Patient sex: M
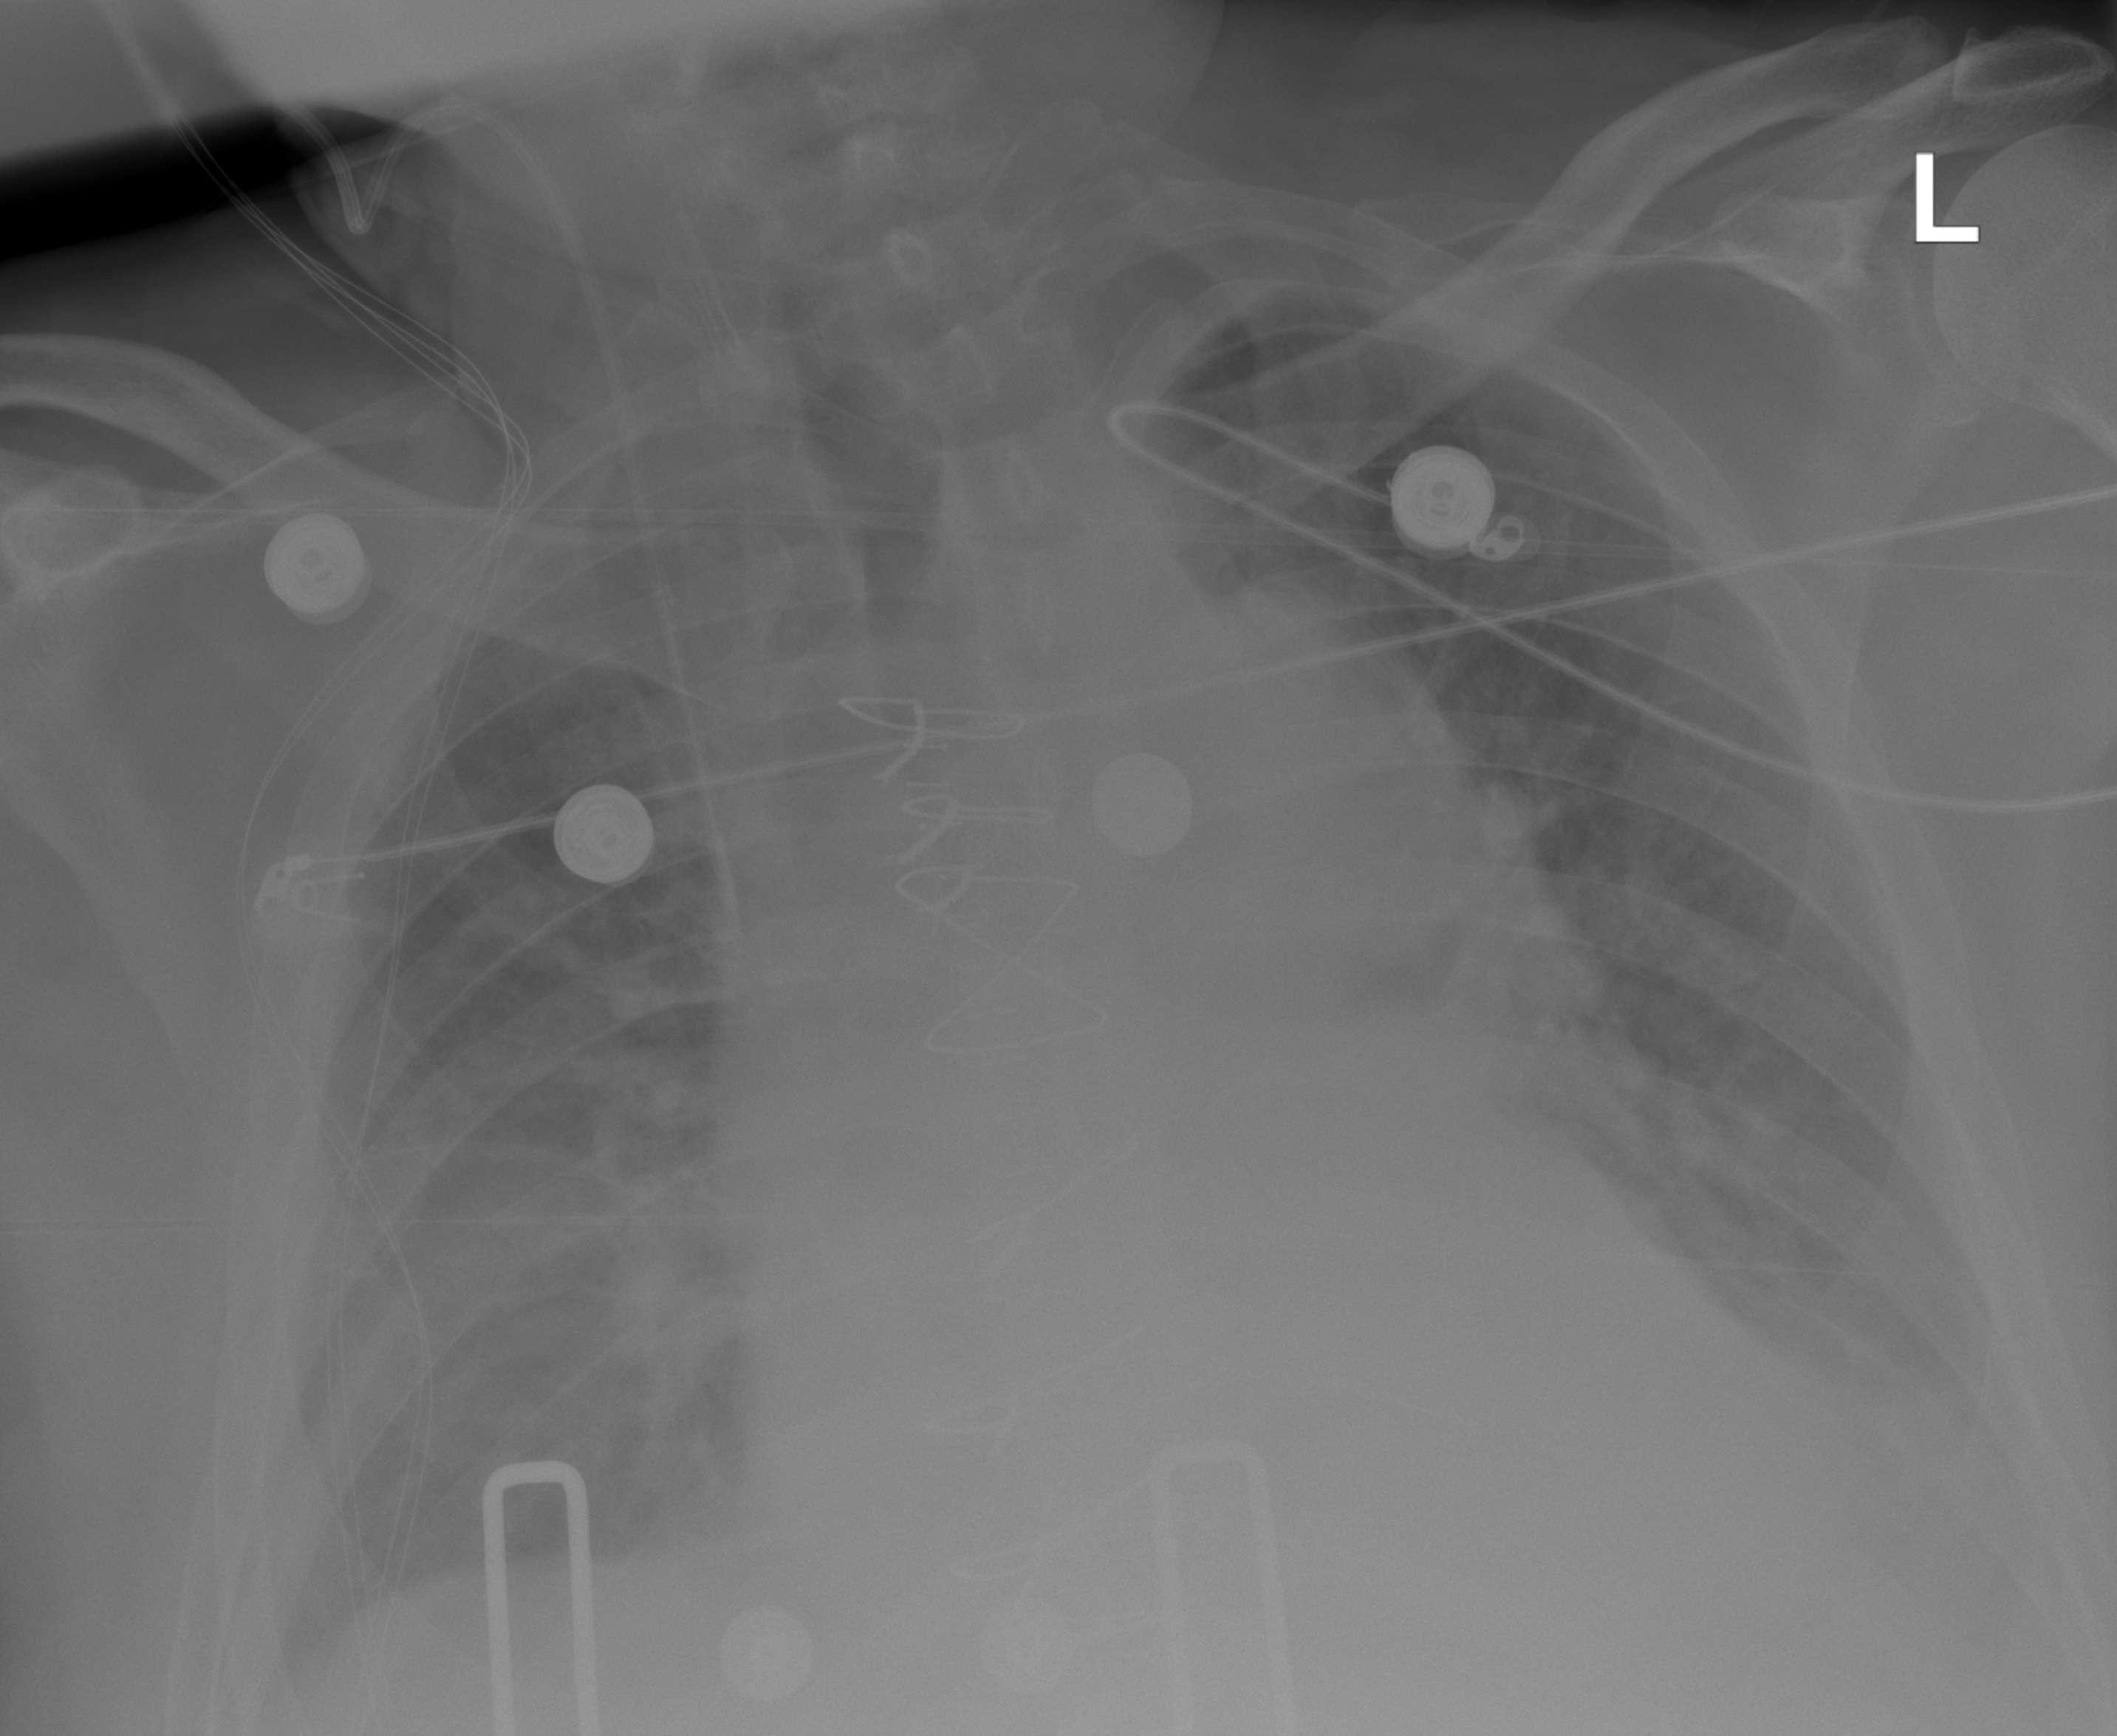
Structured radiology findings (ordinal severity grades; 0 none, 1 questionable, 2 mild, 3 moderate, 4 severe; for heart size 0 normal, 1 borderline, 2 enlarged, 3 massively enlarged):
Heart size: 2
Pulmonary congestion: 2
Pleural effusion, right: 0
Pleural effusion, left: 2
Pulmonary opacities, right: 0
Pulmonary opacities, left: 0
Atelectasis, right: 2
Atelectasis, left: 3